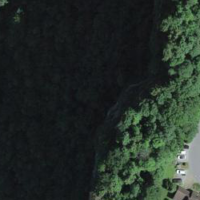
EUNIS habitat code: 44
Species observed at this site:
Asplenium scolopendrium
Campanula trachelium